Field crop: maize
Growth stage: 2
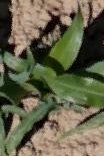
Species: maize